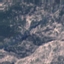
Land use / land cover: HerbaceousVegetation